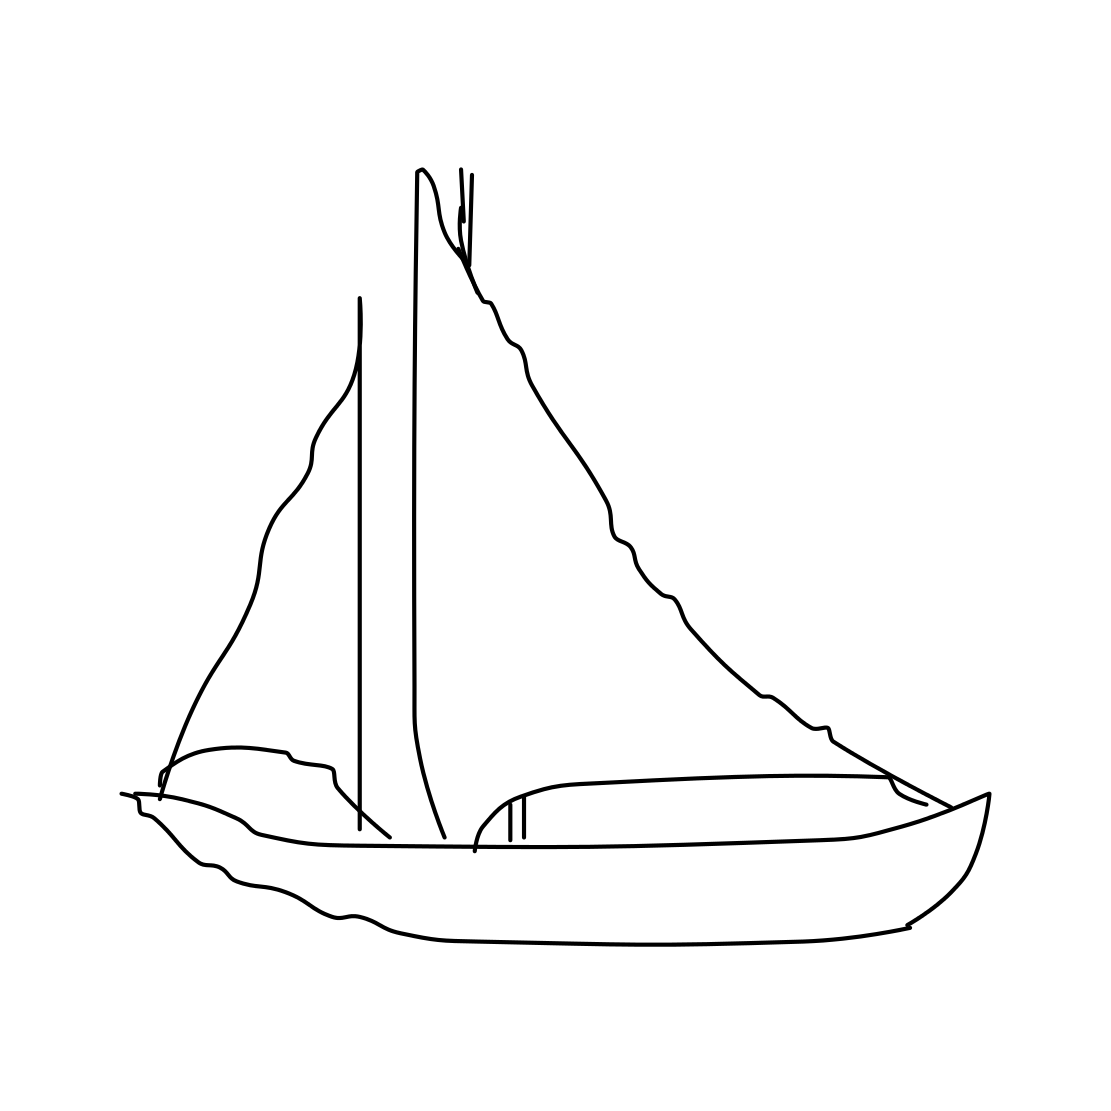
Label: sailboat